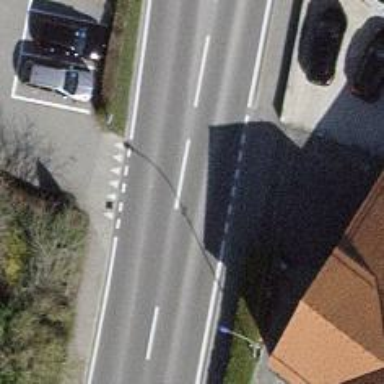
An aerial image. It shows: Secondary road with asphalt surface.